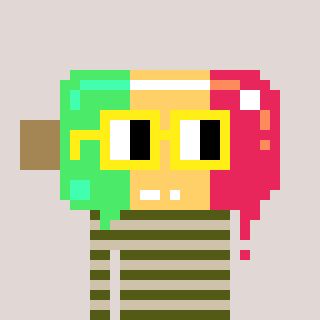
a pixel art character with square yellow glasses, a icepop-shaped head and a bege-colored body on a warm background